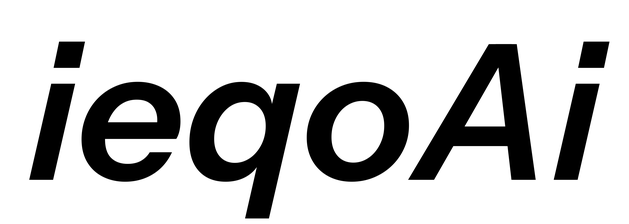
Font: InstrumentSans-Italic_SemiBold_Italic